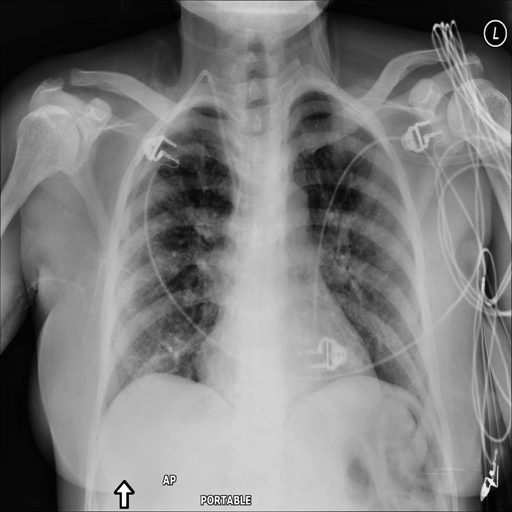
Finding: NORMAL